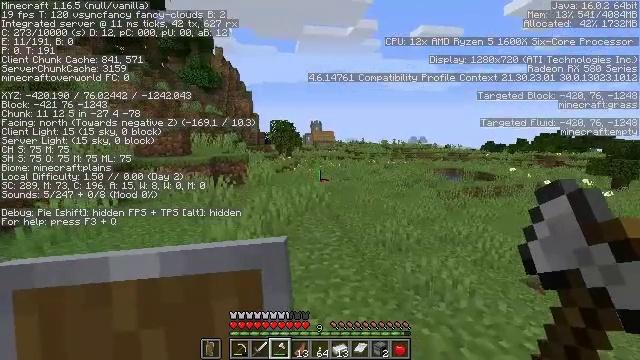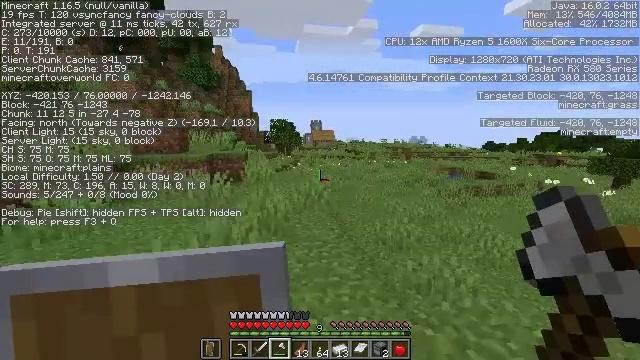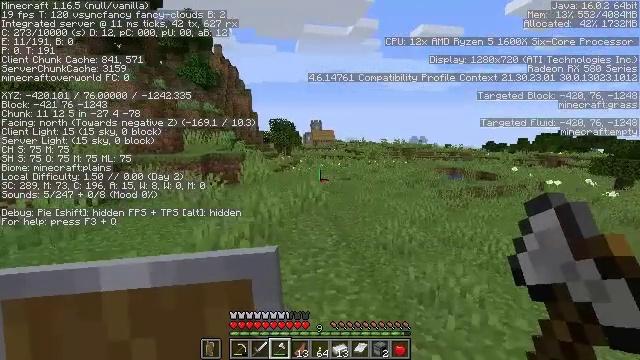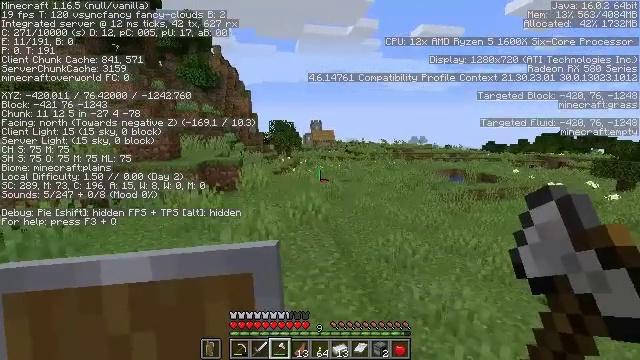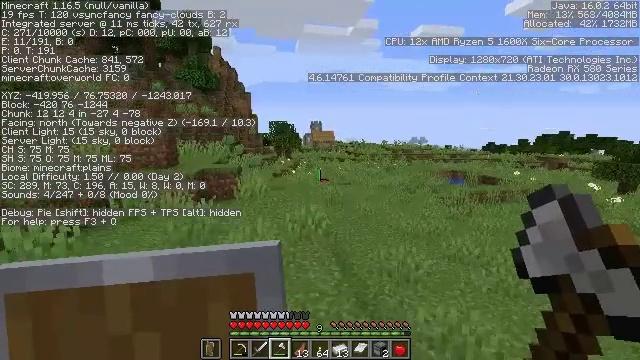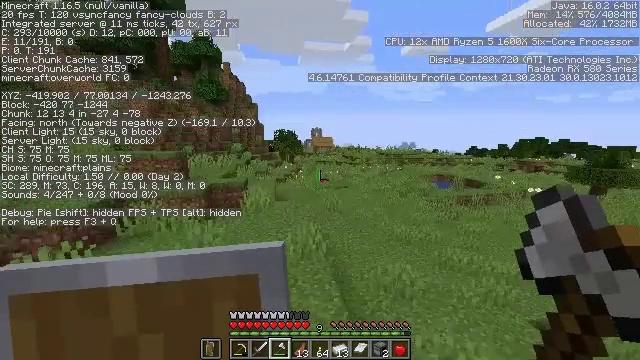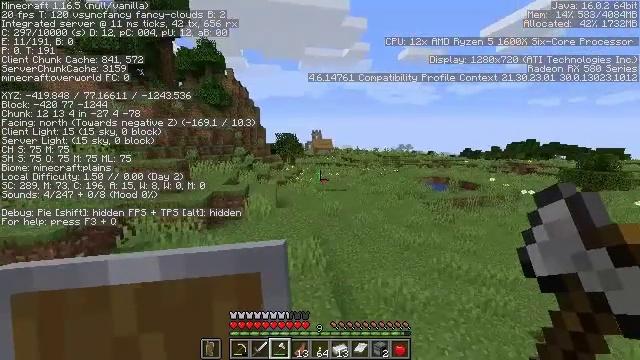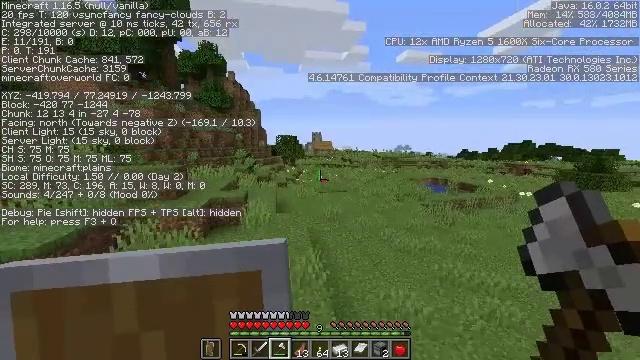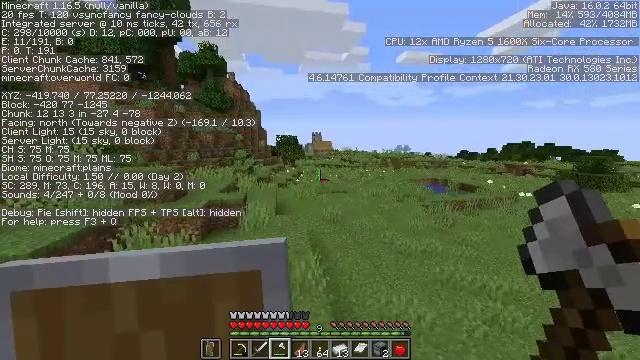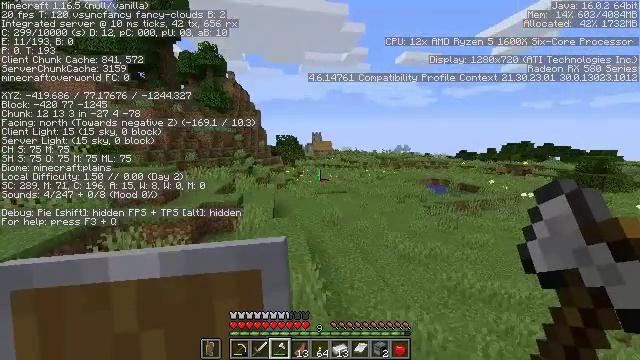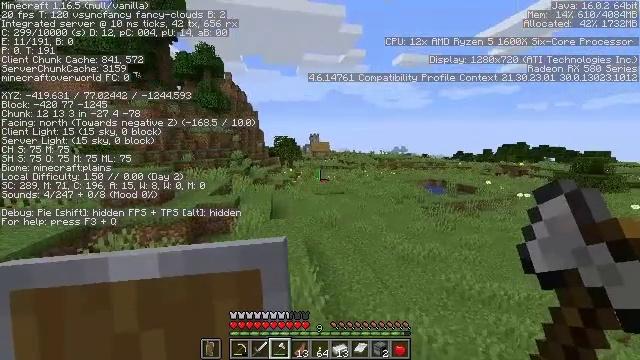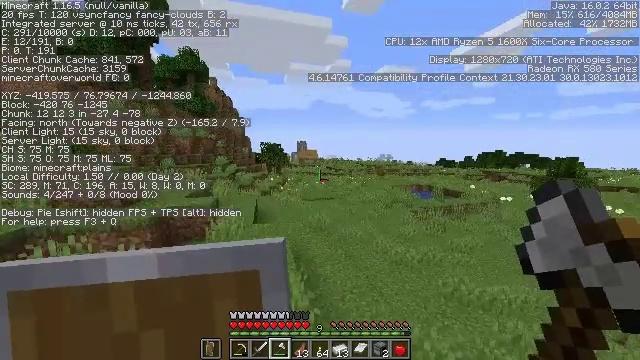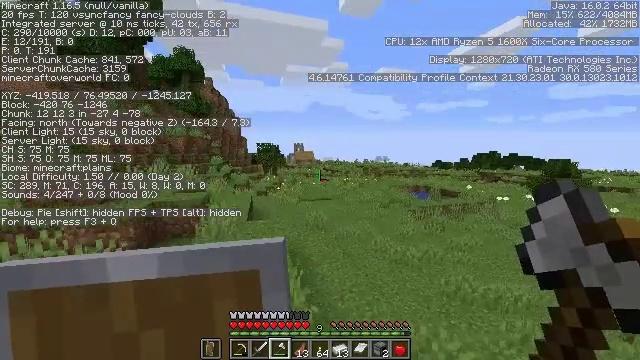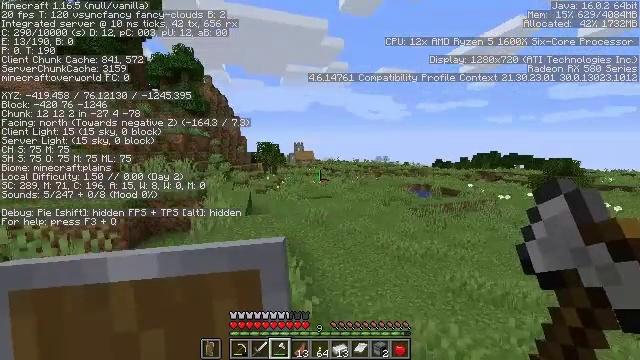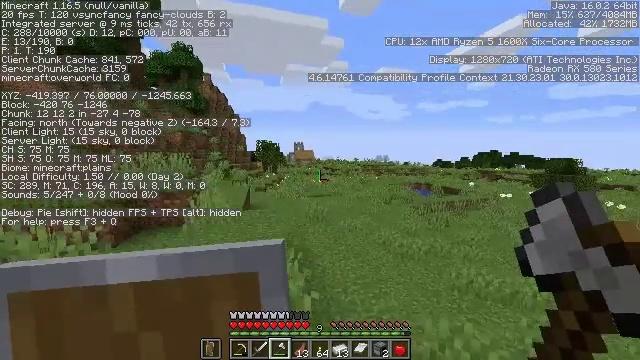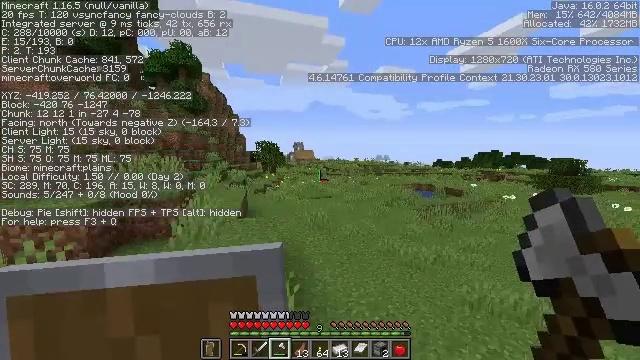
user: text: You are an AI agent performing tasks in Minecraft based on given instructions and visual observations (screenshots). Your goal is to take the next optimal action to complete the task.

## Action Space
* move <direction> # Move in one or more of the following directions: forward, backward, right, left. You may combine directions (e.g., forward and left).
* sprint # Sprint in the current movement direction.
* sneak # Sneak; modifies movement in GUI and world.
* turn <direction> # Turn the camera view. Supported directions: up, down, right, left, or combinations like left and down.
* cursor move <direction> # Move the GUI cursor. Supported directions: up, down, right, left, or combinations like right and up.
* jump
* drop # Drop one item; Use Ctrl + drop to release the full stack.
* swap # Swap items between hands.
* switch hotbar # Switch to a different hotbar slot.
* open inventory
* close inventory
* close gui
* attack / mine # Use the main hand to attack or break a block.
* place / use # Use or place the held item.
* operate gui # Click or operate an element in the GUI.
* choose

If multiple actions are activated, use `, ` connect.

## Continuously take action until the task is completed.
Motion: motion action
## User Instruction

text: Collect the ladder block.
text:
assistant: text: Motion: move forward, jump
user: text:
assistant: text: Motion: move forward, jump
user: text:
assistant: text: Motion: move forward, sprint, jump
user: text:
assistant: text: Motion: move forward, sprint, jump
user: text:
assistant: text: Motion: move forward, sprint, jump
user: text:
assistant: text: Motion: move forward, sprint, jump
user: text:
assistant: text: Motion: move forward, jump
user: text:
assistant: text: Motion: move forward, jump
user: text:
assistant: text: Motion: move forward, jump
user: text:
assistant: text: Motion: move forward, jump
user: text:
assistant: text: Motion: move forward, turn right and up, jump
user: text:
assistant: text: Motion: move forward, jump
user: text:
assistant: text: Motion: move forward, jump
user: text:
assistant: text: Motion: move forward, jump
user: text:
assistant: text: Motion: move forward, jump
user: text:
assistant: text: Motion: move forward, jump
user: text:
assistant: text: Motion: move forward, jump
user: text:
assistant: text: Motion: move forward, jump
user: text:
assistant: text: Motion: move forward, jump
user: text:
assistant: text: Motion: move forward, jump
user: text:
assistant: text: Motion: move forward, jump
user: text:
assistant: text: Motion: move forward, jump
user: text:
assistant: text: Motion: move forward, jump
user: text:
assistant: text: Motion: move forward, jump
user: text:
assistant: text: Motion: move forward, jump
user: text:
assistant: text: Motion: move forward, jump
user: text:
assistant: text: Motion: move forward, jump
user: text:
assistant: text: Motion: move forward, jump
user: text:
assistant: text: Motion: move forward, jump
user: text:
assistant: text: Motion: move forward, jump